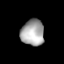
Tissue: prostate
Cell type: T cells
Senescence score: 0.3209
Nuclear area (px): 592
Mean DAPI intensity: 167.321